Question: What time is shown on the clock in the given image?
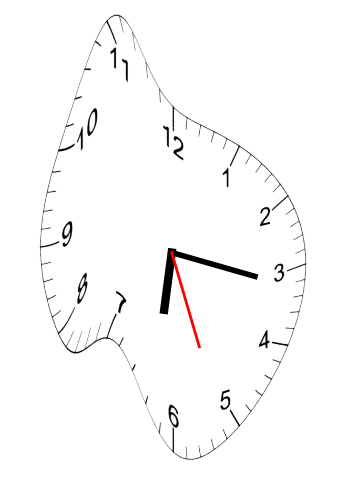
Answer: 06:16:26